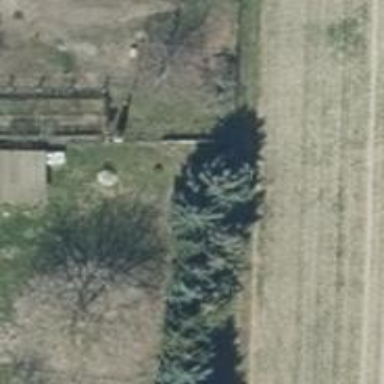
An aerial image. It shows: Row of evergreen needle-leaved trees.